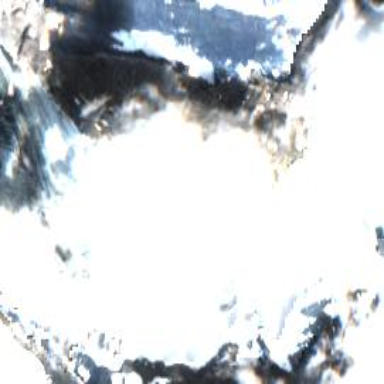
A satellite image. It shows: Majestic glacier in the distance.